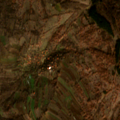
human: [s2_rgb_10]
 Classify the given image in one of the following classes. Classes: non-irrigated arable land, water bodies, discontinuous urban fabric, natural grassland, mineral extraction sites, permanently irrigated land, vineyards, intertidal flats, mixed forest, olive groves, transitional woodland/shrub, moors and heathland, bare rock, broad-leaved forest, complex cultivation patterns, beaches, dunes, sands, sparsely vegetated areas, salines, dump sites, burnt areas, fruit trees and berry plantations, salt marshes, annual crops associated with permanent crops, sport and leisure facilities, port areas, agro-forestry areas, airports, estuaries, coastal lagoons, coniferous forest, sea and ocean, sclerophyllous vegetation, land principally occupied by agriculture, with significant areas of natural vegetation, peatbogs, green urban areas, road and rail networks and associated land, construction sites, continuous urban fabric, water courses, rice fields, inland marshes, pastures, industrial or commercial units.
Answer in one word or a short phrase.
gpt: complex cultivation patterns, land principally occupied by agriculture, with significant areas of natural vegetation, broad-leaved forest, coniferous forest